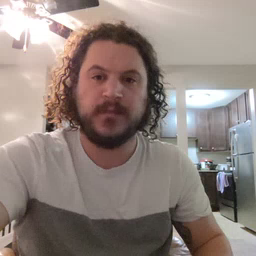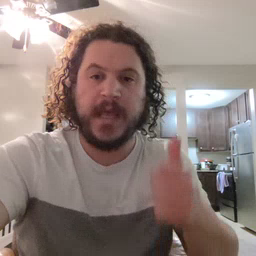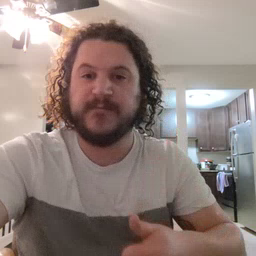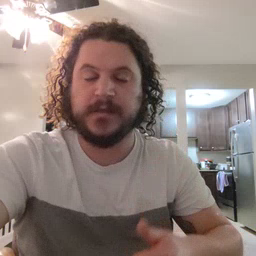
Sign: every